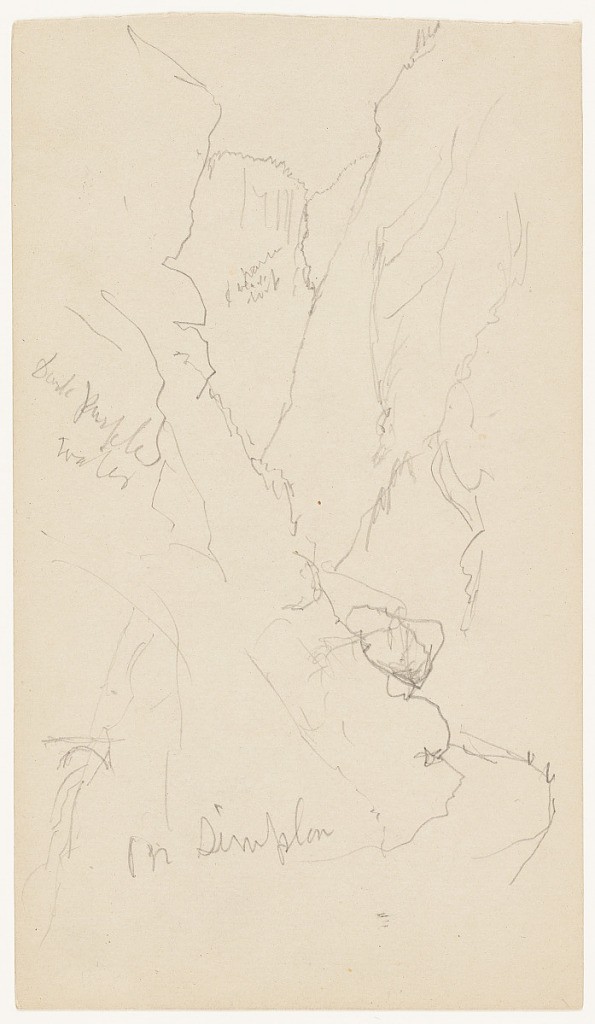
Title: Simplon Pass, Switzerland
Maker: Frederic Edwin Church, American, 1826–1900
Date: September 3-4, 1868
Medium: Graphite on tan wove paper; verso: graphite
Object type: Drawing
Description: Landscape sketch showing a view of the Simplon Pass in Switzerland and is sheer cliff walls. In foreground at center, a steep, craggy slope descends to the valley floor at lower right, where a stream curves around its embankment. Another rock wall in the middle distance at right frames a view of a far-off cliff face, visible at center.

Verso: Loose landscape sketches showing two oppositely-oriented views of mountains and valleys. At left, the peak of a snowcapped mountain is visible, while, at right, an unclear rocky landscape is sketched.